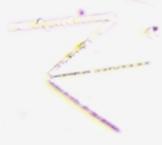
Label: Thalassionema